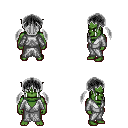
a pixel art fantasy rpg character, male body template, orc, green skin, white robe, white pants, gray twin-tailed hairstyle, four views (front, back, left, right), 2x2 character sprite sheet, small pixel art, hard edges, no anti-aliasing